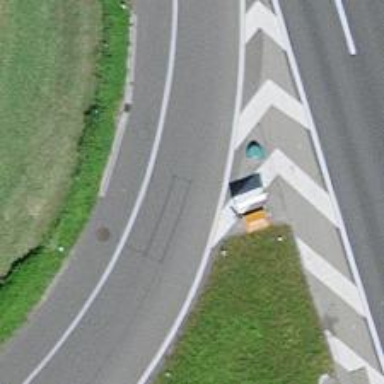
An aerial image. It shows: Asphalt motorway link.